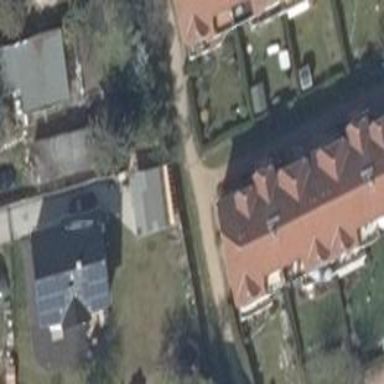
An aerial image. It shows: Building featuring apartments with half-hipped roof.